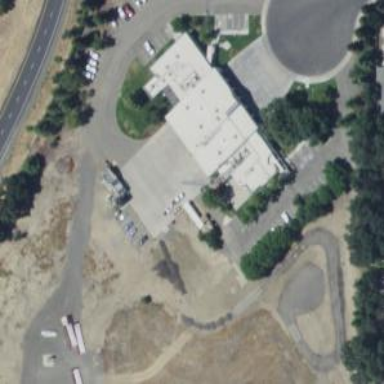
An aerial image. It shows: Fire station building.